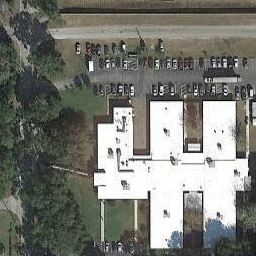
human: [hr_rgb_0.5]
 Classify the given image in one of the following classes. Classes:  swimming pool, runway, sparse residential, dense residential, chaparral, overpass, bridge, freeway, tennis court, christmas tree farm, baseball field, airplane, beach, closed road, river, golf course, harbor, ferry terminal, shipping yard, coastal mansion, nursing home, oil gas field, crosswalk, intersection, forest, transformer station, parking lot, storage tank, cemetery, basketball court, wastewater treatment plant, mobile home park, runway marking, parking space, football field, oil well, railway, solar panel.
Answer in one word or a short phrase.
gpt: nursing home